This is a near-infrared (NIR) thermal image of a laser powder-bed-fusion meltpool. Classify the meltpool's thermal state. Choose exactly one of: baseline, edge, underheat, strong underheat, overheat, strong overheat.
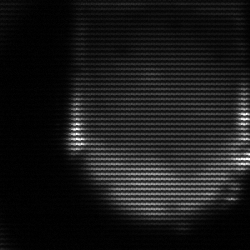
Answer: edge